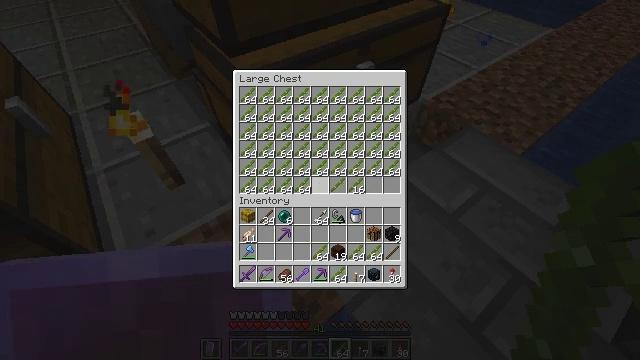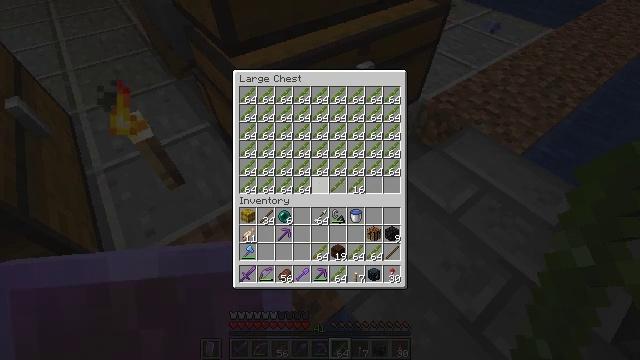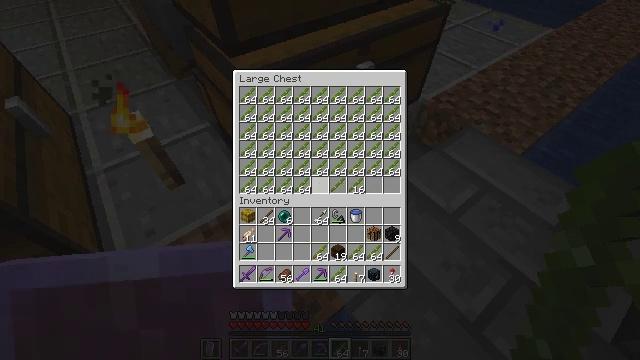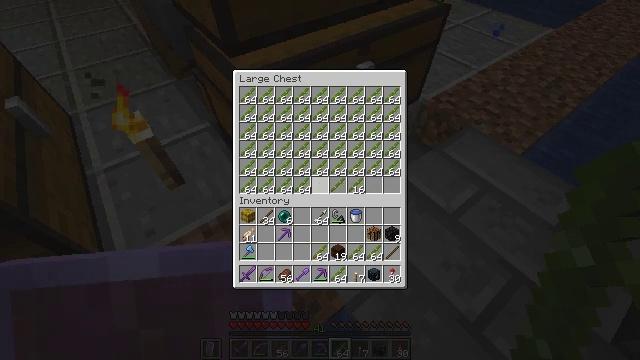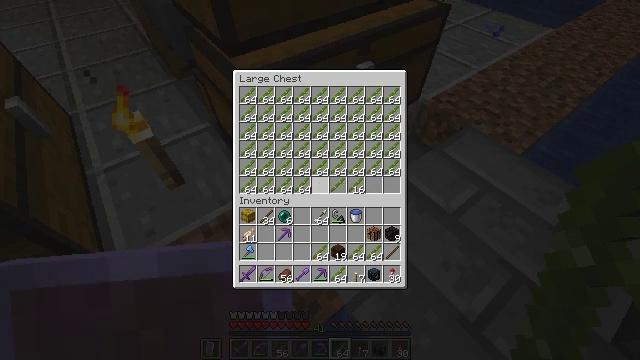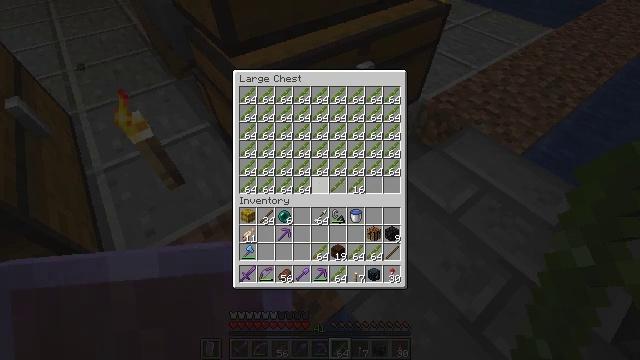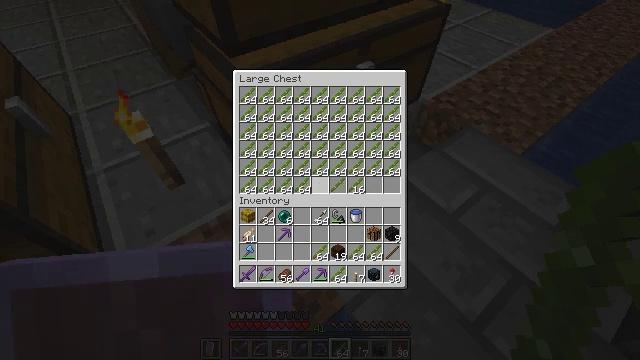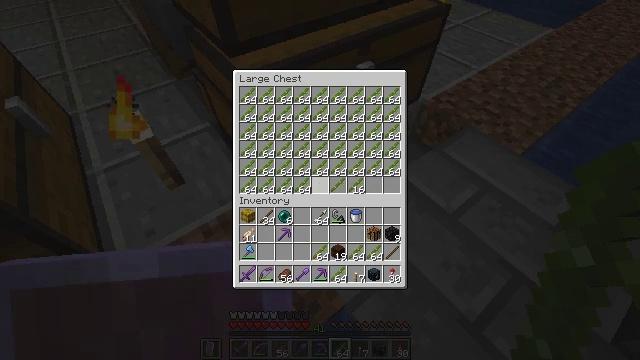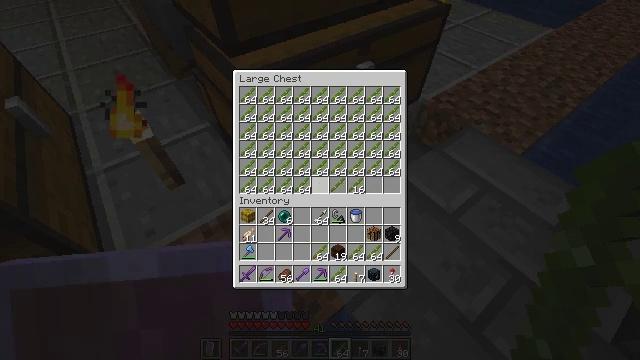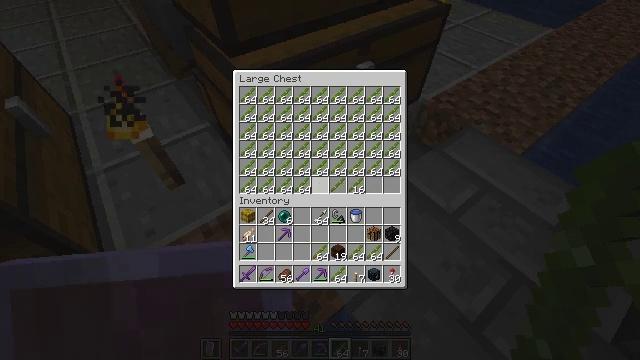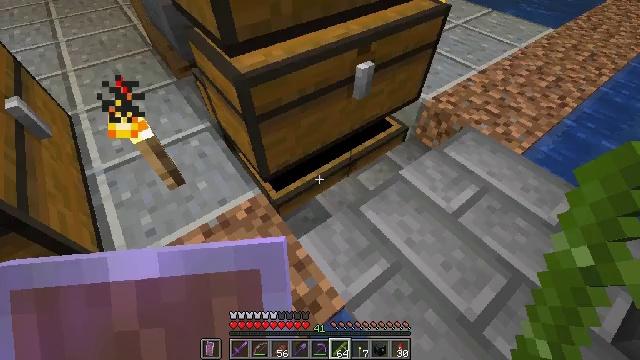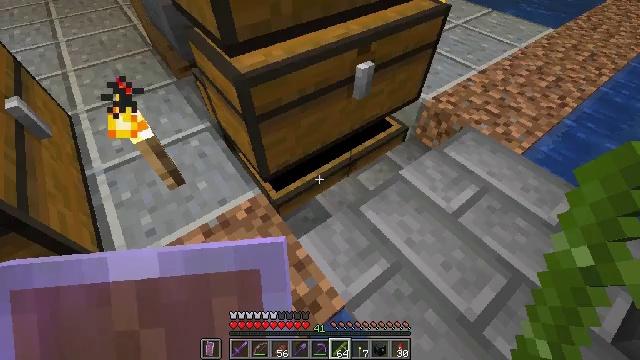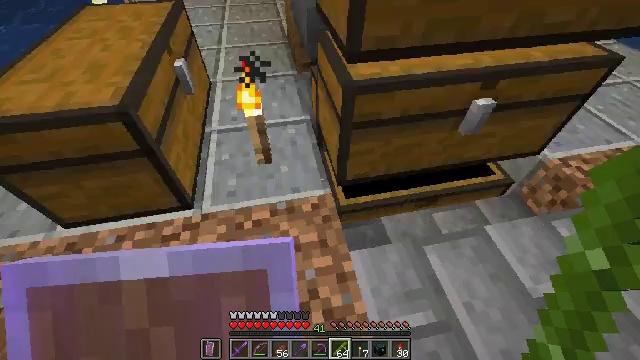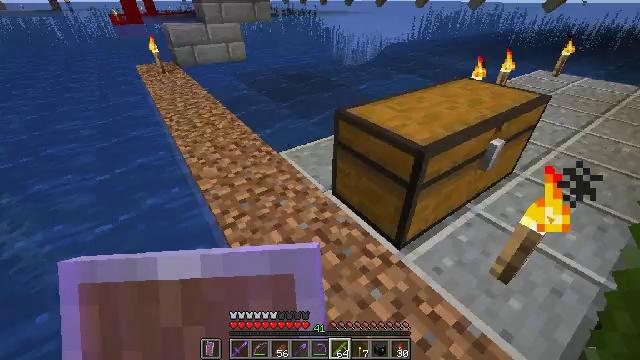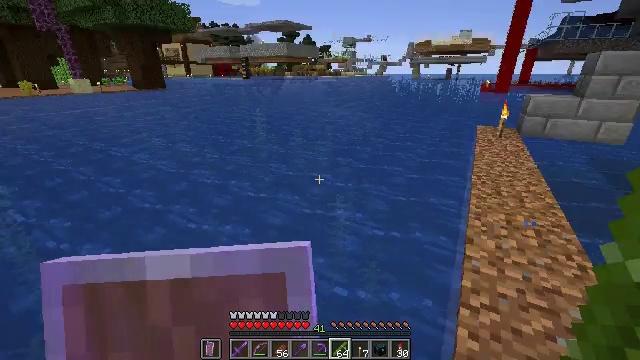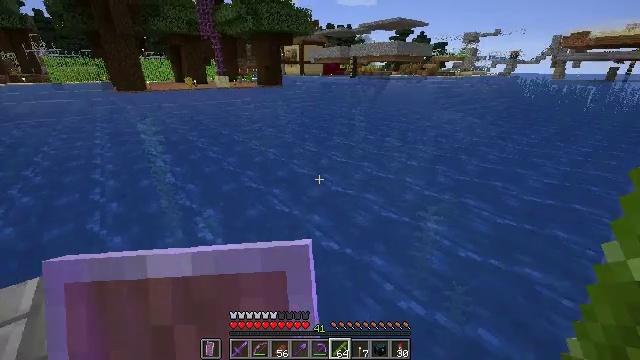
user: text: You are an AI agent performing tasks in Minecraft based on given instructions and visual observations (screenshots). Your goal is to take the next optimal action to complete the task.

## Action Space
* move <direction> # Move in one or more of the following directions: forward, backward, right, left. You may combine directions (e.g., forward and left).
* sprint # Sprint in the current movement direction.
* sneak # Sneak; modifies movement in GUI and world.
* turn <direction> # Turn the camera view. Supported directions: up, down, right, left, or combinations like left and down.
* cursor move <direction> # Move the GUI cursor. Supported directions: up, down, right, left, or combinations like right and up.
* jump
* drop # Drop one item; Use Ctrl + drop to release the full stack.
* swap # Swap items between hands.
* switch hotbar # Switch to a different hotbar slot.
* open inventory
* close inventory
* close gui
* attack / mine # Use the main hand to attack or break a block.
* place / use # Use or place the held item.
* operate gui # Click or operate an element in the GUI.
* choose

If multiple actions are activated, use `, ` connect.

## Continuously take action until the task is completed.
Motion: motion action
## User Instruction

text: Craft scaffolding at the crafting table using bamboo.
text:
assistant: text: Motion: sneak, attack / mine
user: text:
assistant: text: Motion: sneak
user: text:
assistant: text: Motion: sneak
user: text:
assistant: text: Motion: no_op
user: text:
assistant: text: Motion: no_op
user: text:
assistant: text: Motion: no_op
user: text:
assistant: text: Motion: no_op
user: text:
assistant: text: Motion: no_op
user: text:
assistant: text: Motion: no_op
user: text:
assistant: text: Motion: no_op
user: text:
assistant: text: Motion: no_op
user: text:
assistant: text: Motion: turn left and up
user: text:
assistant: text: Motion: turn left and up
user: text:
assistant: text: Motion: turn left and up
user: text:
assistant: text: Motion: turn left
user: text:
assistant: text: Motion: no_op
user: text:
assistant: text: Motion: no_op
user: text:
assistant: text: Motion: turn left
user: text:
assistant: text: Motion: move back, turn left
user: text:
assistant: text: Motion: move back, turn left
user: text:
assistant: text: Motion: move back, turn left
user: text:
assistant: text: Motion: move back, turn left
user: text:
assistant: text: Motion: move back
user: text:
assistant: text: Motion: move back
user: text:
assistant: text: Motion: move back
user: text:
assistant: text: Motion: move back
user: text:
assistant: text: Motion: move back
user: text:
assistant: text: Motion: no_op
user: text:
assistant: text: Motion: no_op
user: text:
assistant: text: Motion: no_op